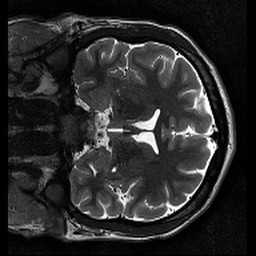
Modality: T2w
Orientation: coronal
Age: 23
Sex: male
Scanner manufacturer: siemens
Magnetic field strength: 3 T
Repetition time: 11.39 s
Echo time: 0.09 s